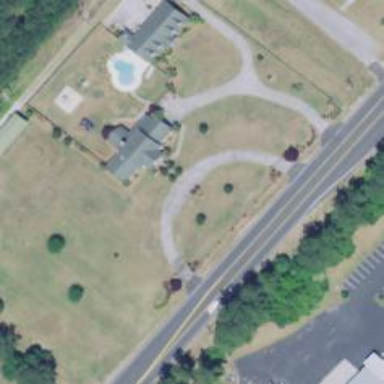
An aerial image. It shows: Driveway.